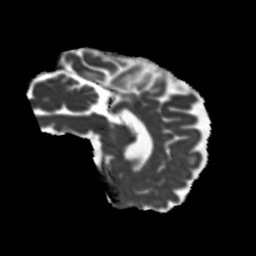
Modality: MD
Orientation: sagittal
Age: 46
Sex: male
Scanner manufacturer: siemens
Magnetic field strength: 3 T
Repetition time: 5.25 s
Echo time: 0.08 s